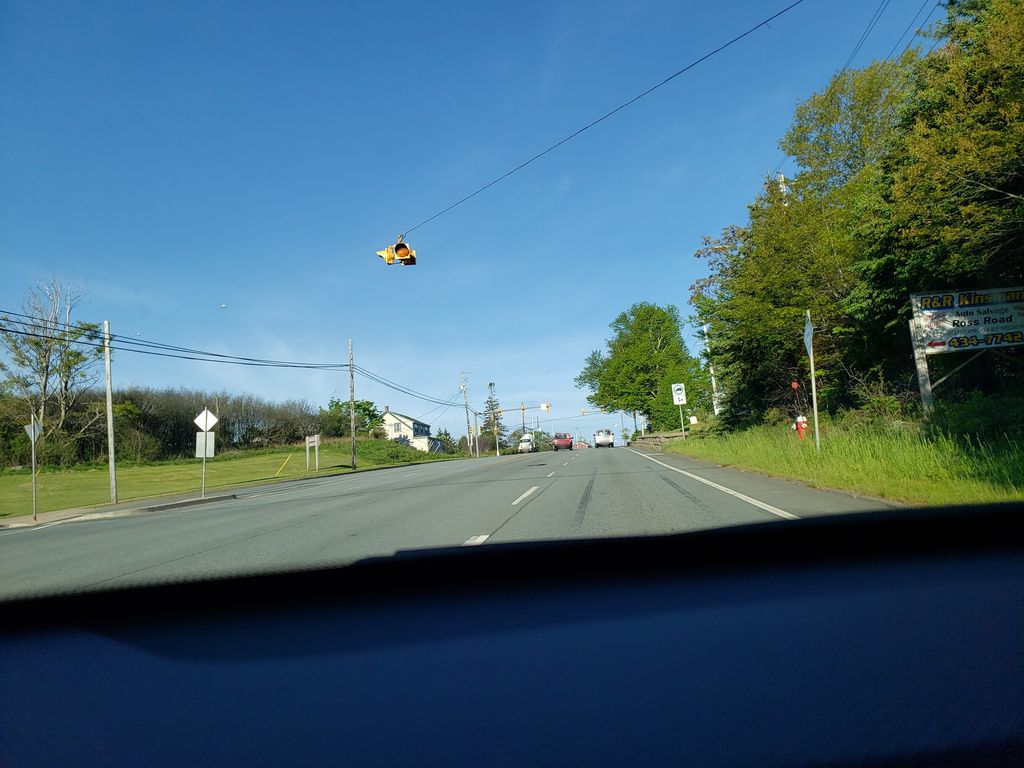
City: halifax